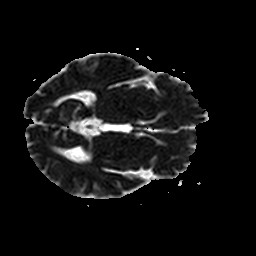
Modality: ADC
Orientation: axial
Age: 57
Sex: male
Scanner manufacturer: philips
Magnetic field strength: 1.5 T
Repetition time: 5.019 s
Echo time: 0.07843 s